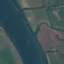
Land use / land cover class: River